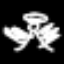
Label: angel